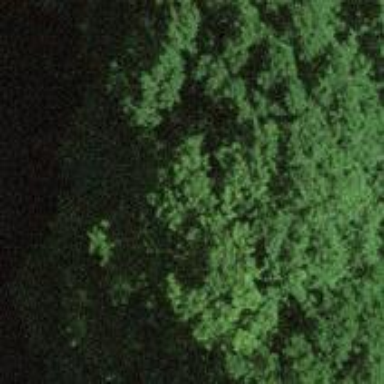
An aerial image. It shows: Beautiful tree in nature.